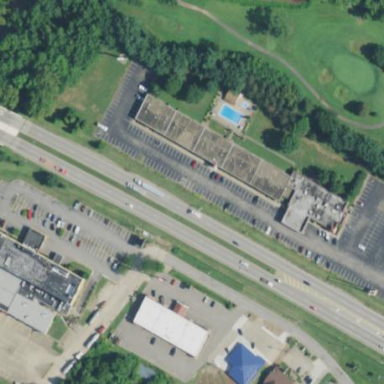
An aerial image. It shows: Hotel building.